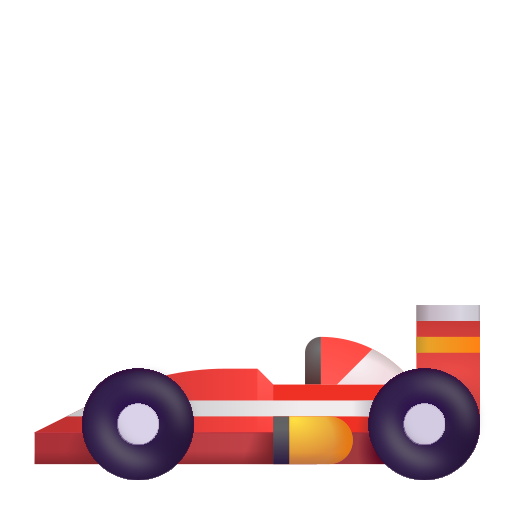
racing car color